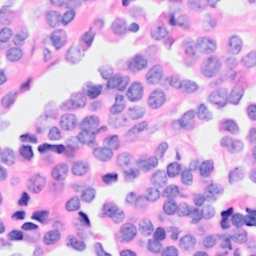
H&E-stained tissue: Breast